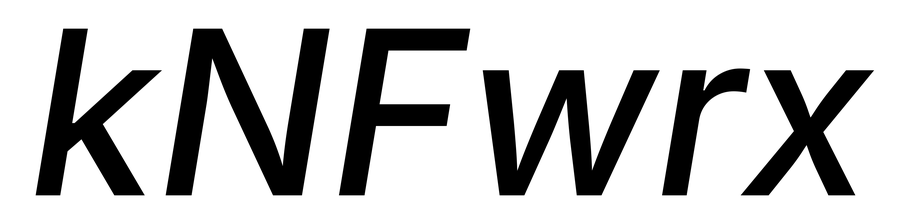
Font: Inter-Italic_Medium_Italic